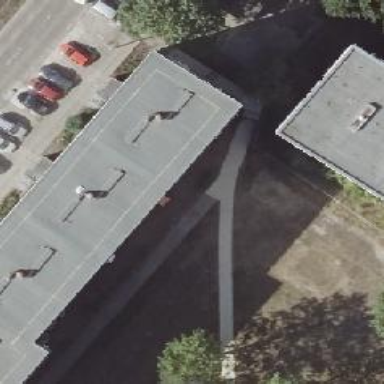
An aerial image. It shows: Flat-roofed apartment building.